Question: This is the code I am using at the moment:
'''
procedure TForm1.Button1Click(Sender: TObject);
var a:string;
i:smallint;
begin
a:=Edit1.text;
for i:= 1 downto length(Edit1.Text) do
begin
Edit2.Text:= {last letter};
end;
'''
I'd like that the program takes the last letter of the word in 'Edit1.Text' and puts it on 'Edit2.Text'. What could I do? If you need here you can see a picture of the program:

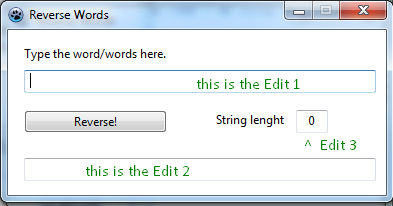
Answer: You could try to use the function 'ReverseString();' that is contained on StrUtils. So, first of all add 'StrUtils' in your uses clause. Then put this code instead of that for loop:
'''
begin
a:=Edit1.text;
Edit2.Text:=ReverseString(a);
end;
'''
It is the same as yours, but this way is easier. Also, if you want the length of the string just write this code:
'''
Edit3.Text:=IntToStr(length(your_edit.text));
'''
Of course, instead of 'your_edit', type the correct name of the Edit.